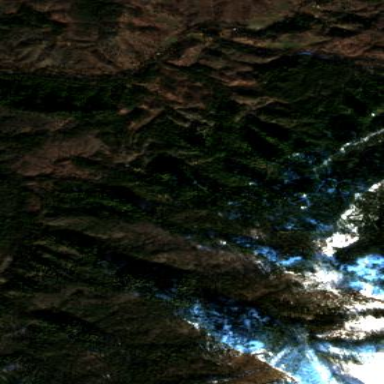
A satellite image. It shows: Forest area.